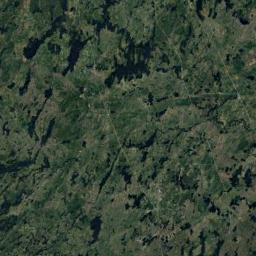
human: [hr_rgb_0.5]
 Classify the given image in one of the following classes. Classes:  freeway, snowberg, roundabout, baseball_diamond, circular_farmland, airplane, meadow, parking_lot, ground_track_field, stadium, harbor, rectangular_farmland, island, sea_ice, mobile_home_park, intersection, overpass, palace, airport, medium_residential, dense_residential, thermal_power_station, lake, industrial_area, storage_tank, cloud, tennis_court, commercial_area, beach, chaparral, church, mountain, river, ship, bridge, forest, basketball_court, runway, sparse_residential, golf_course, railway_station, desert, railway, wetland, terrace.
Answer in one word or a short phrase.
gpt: wetland